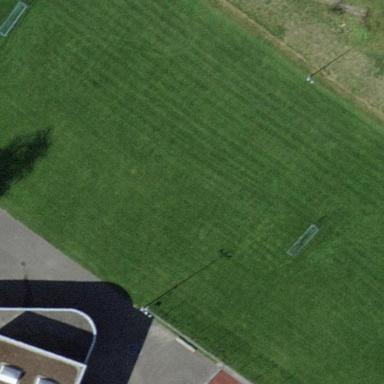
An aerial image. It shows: Grass pitch used for soccer.